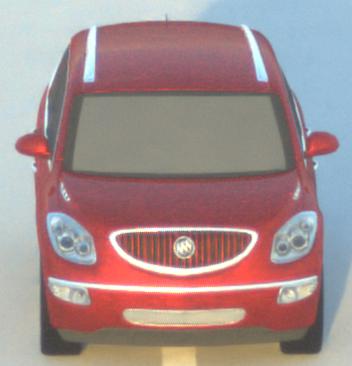
Make: Buick
Model: Enclave
Detailed model: GMT967
Model produced from: 2007
Model produced until: 2017
Doors: 5
Color: red
Road condition: dry road
Daytime: sunrise or sunset
Contrast: medium contrast